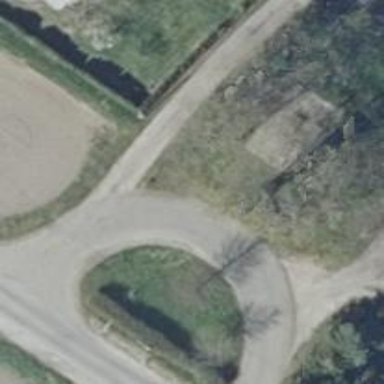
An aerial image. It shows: Driveway.